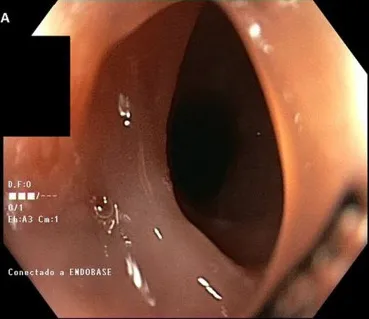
(A) Endoscopic image of the upper third esophageal stenosis.
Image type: endoscopy (gi_endoscopy)